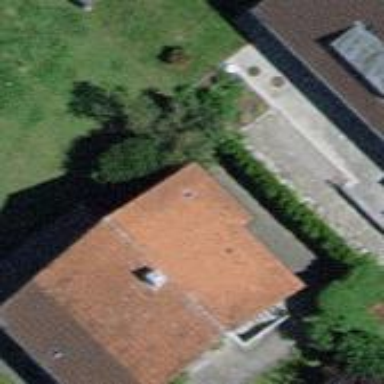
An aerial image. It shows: Residential building.